Field crop: maize
Growth stage: 1
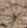
Species: salsola